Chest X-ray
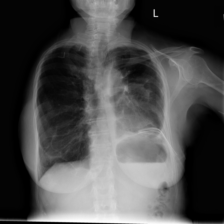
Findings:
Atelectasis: negative
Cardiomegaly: negative
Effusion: negative
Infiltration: negative
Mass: negative
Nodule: negative
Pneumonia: negative
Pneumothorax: negative
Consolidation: negative
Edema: negative
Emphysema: negative
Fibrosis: negative
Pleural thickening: negative
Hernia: negative